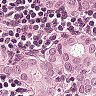
Metastatic tissue present: yes